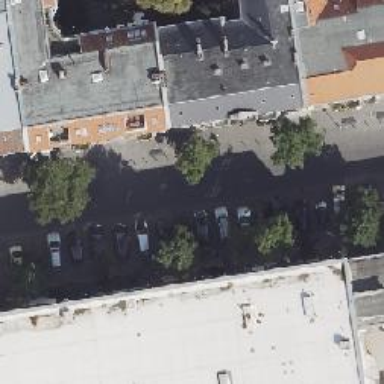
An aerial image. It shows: Bicycle parking located on the sidewalk.